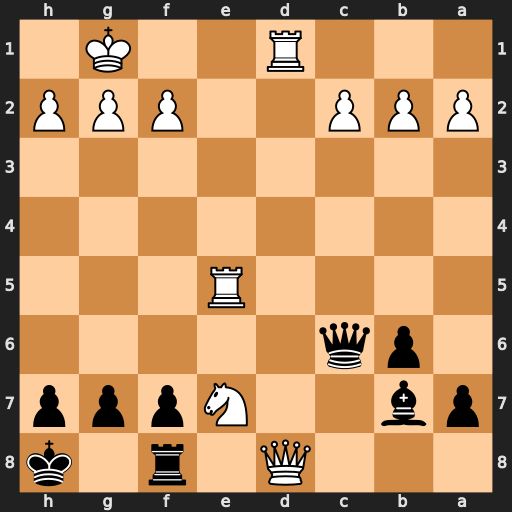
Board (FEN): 3Q1r1k/pb2Nppp/1pq5/4R3/8/8/PPP2PPP/3R2K1
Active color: b
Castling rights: -
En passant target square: -
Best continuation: Qxg2#